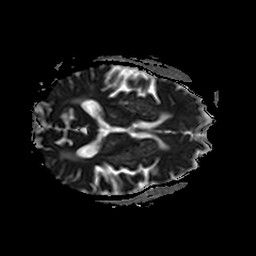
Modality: ADC
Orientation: axial
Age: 59
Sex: female
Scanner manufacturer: philips
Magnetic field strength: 3 T
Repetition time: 3.206 s
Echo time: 0.076 s